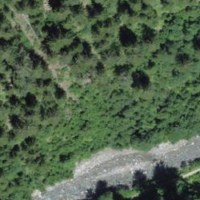
EUNIS habitat code: 45
Species observed at this site:
Volucella pellucens